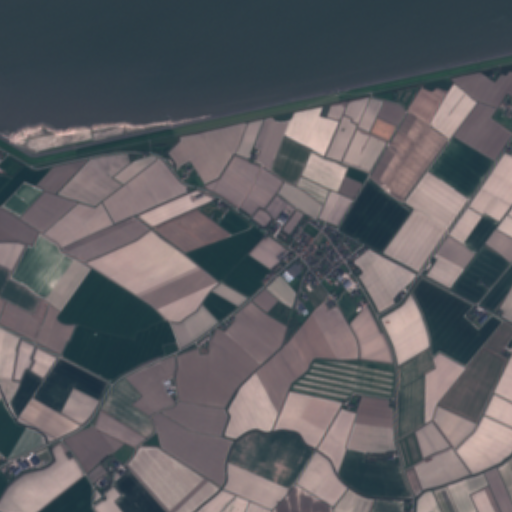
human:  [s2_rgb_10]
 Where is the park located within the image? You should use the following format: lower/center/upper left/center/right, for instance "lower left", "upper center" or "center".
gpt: The park is located in the center of the image.
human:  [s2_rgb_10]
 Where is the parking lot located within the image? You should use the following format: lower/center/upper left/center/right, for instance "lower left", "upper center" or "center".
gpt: The parking lot is located in the upper center of the image.
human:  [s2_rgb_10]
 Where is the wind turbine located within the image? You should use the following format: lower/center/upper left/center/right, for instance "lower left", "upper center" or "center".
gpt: The wind turbine is located in the upper right of the image.
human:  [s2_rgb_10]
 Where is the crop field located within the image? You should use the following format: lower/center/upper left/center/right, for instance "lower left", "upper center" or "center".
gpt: There is no crop field in the image.